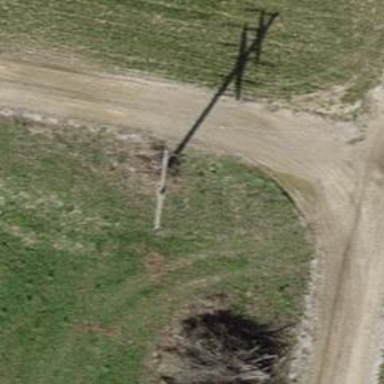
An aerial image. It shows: Power tower.